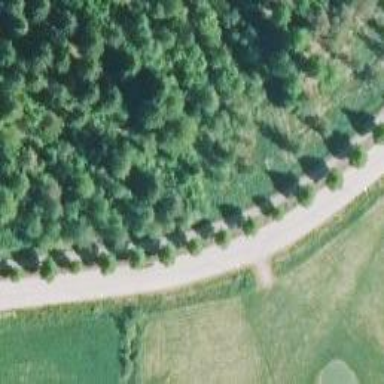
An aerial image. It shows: Asphalt cycleway.